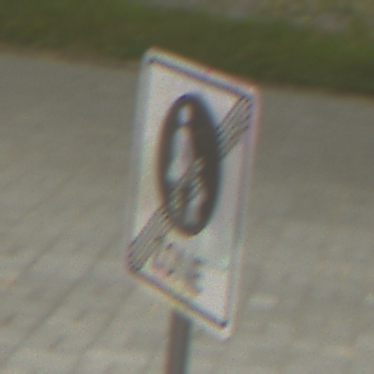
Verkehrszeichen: EndeFussgaengerzone
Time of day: MorningAfternoon
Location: Outdoor (Suburban)
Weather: PartlyCloudy
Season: NotSpecified
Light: Natural